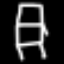
Label: chair